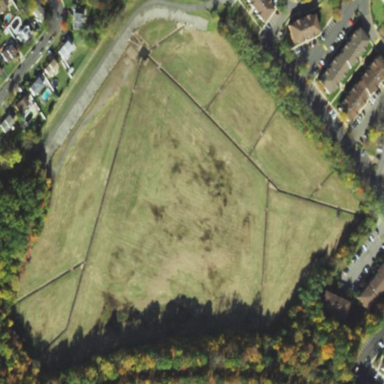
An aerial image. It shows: Detention basin used for land water management.